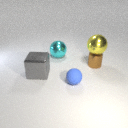
small brown metal cylinder behind large gray metal cube